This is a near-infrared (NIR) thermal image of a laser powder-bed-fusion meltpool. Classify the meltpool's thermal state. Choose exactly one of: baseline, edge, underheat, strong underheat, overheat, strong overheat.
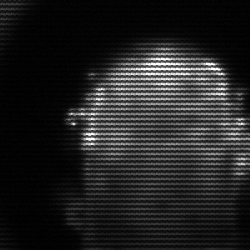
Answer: baseline